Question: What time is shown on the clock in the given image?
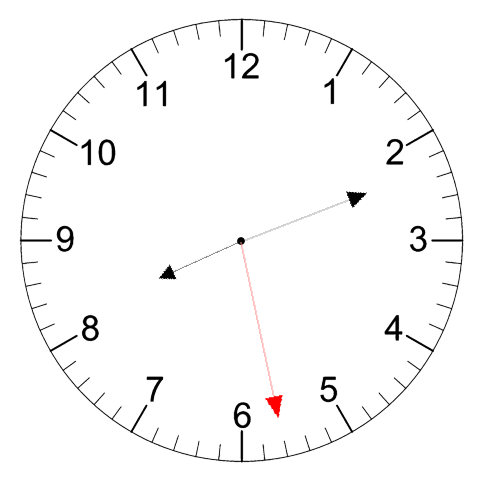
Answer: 08:11:28